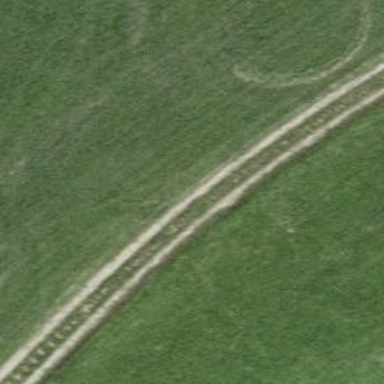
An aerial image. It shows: Track road with grade3 tracktype.